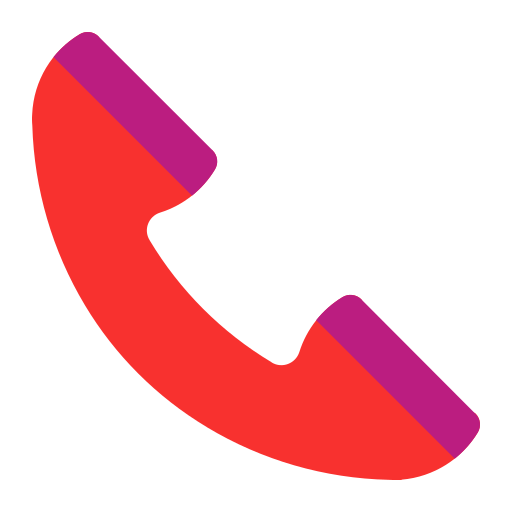
telephone receiver flat